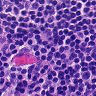
Metastatic tissue present: no